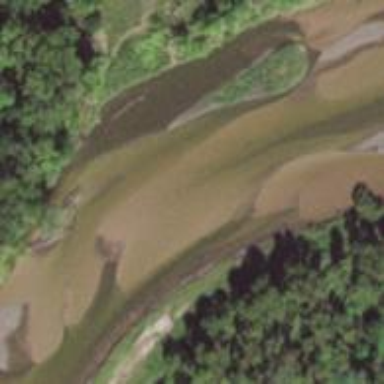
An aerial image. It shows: Beautiful river scene.